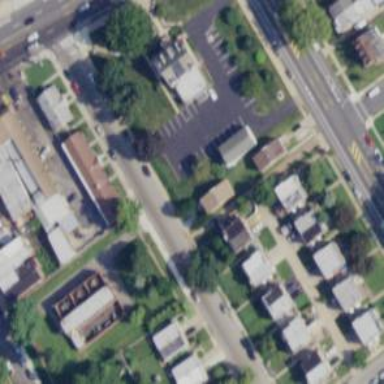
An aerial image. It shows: Alley classified as service road.